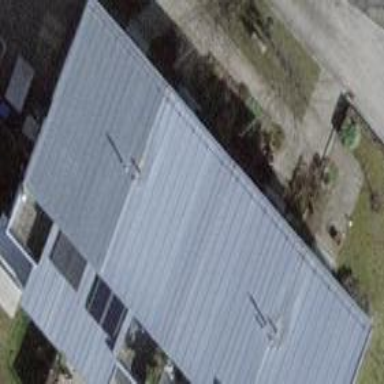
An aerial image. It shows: Terrace building.